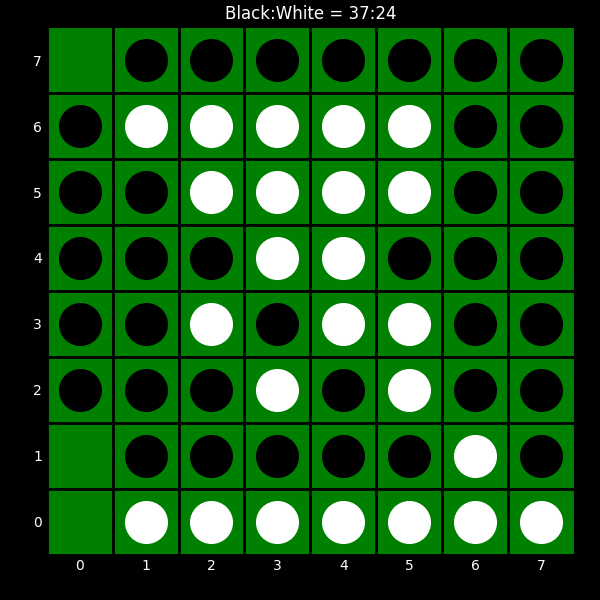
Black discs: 37
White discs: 24